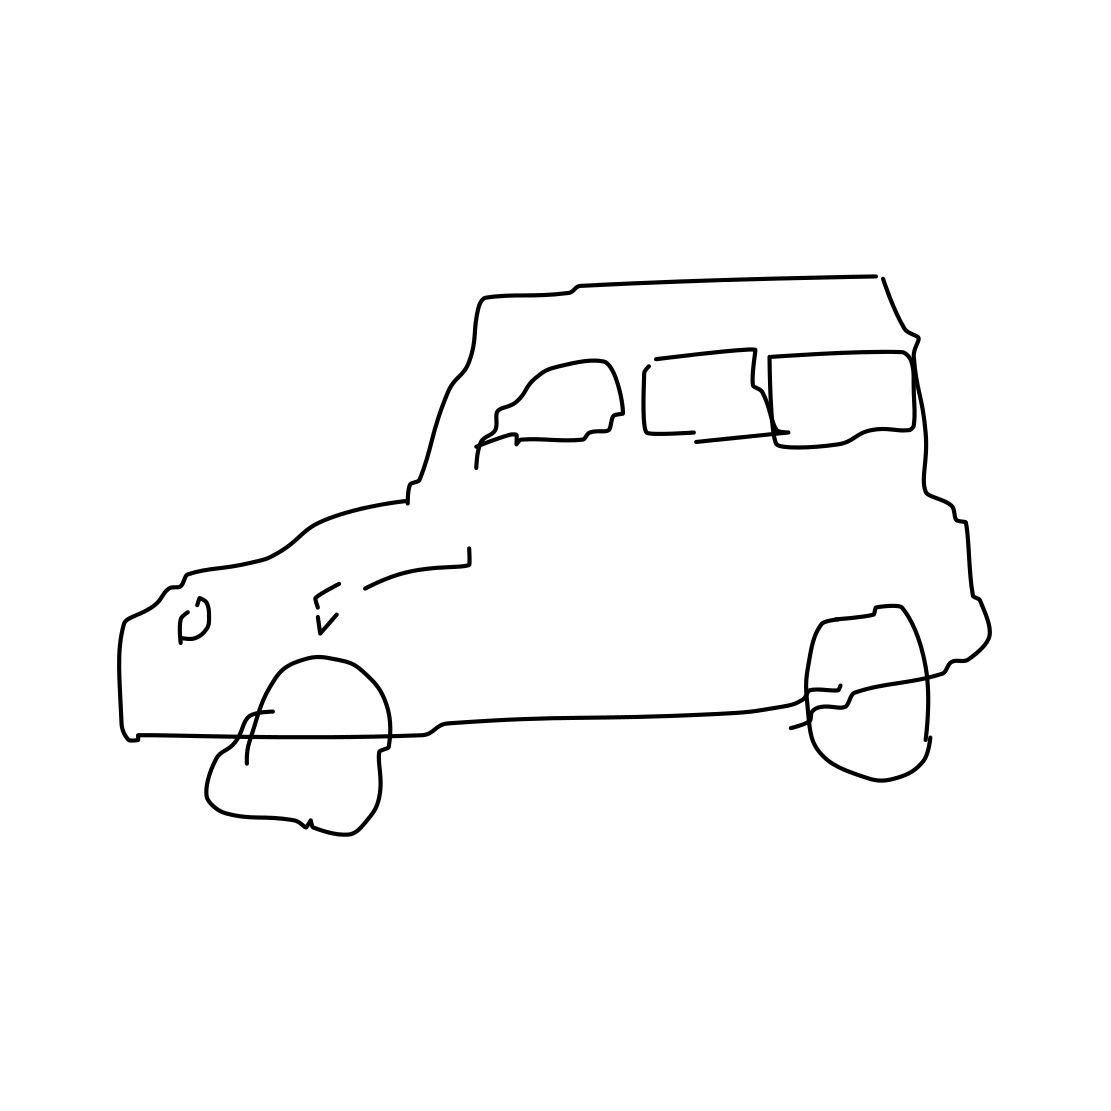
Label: suv